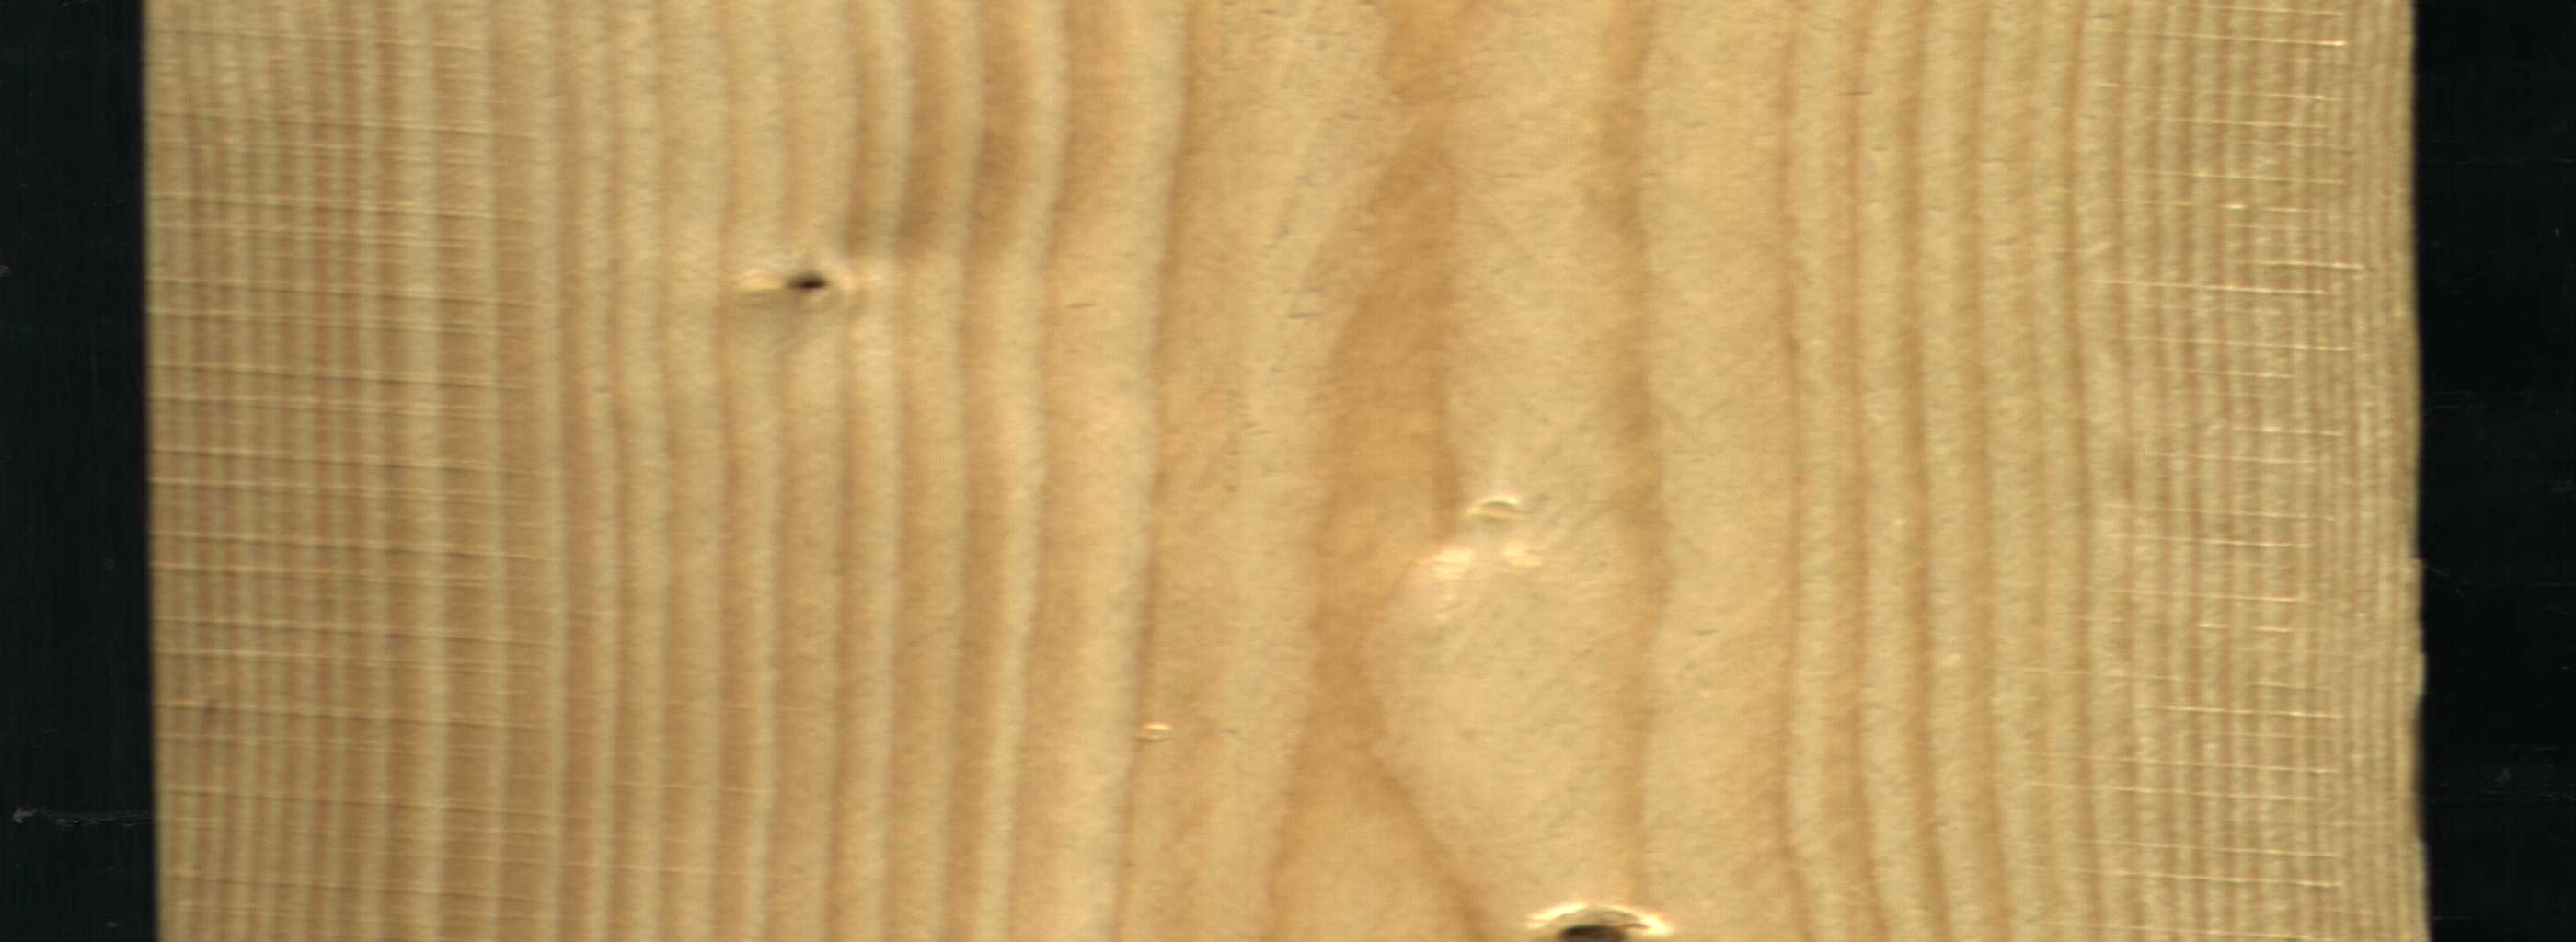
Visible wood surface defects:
Dead_Knot
Dead_Knot